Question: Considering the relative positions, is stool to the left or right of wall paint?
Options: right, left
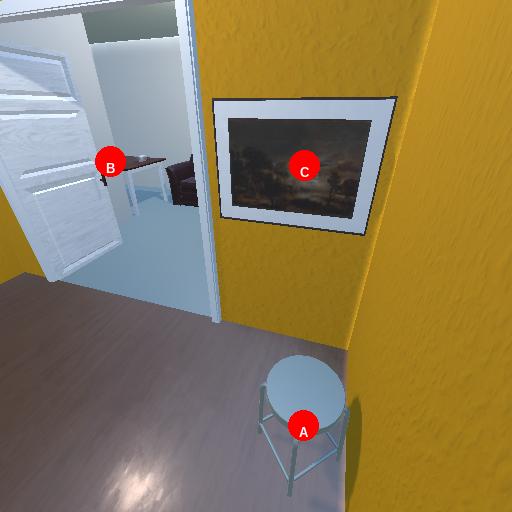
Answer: right